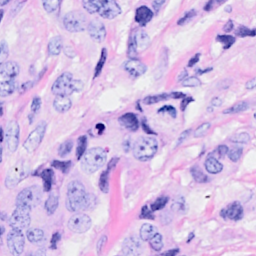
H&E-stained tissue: Breast